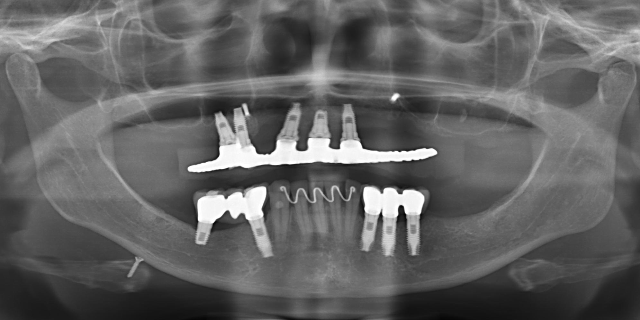
adult